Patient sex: M
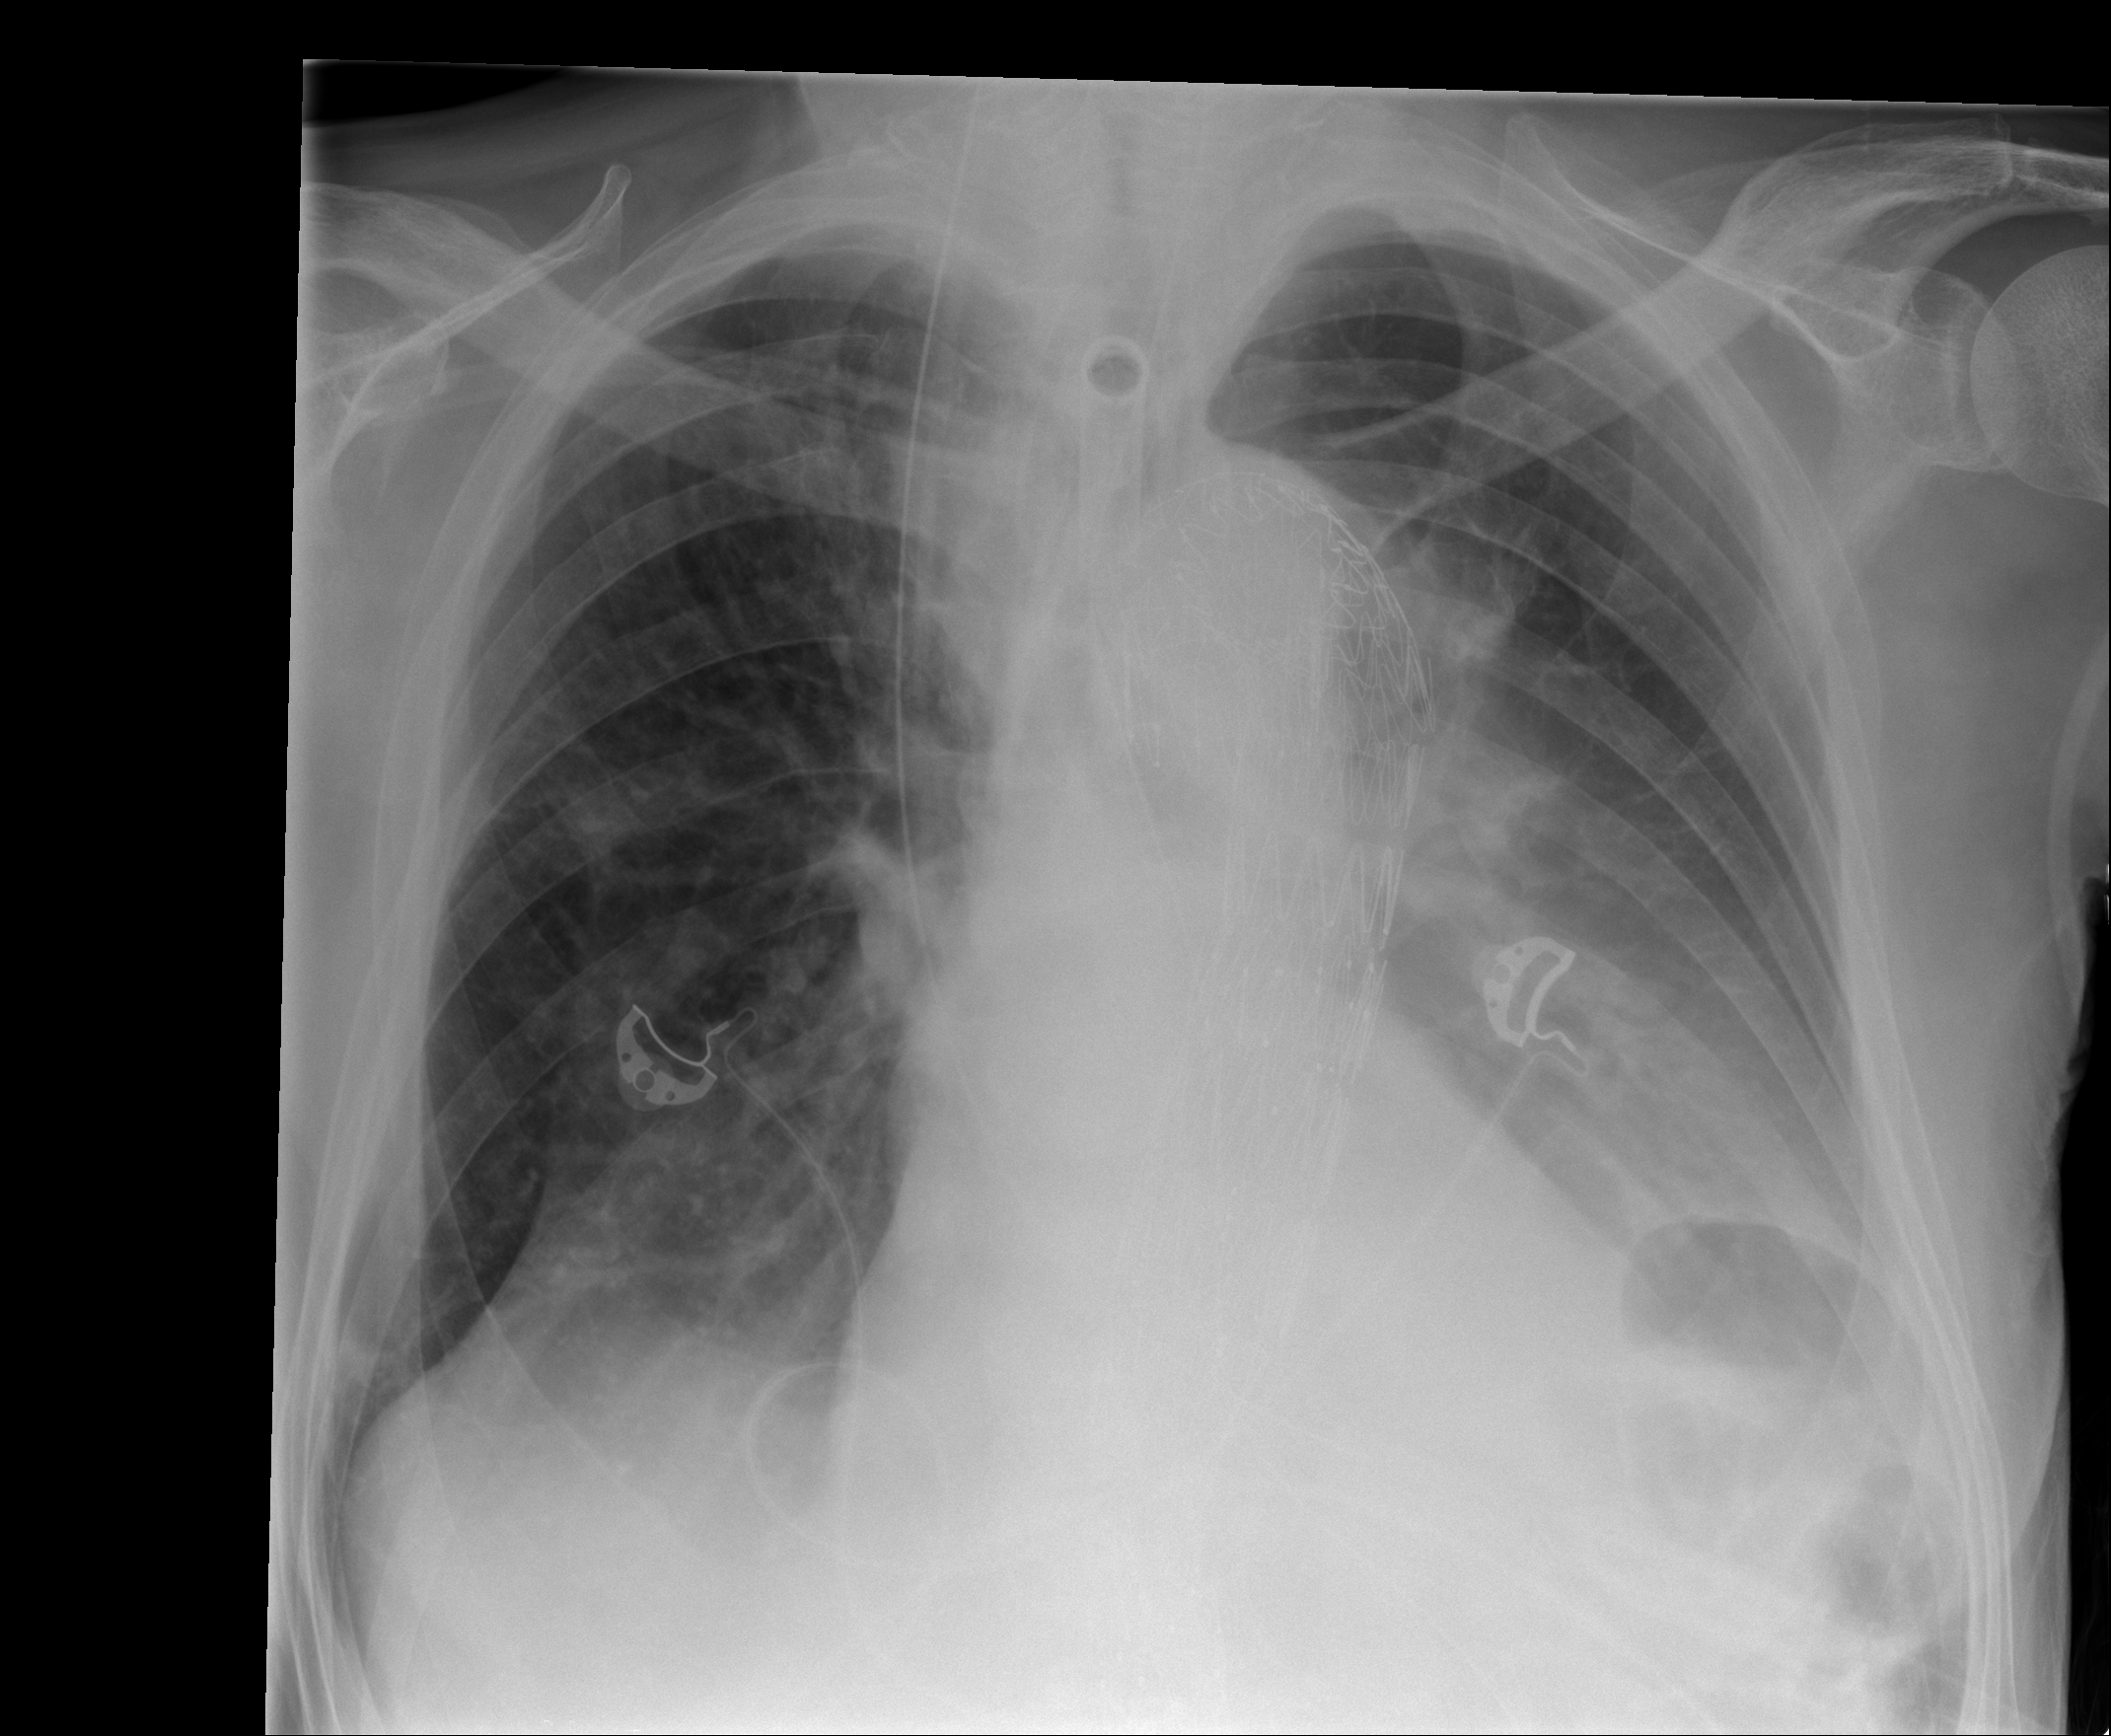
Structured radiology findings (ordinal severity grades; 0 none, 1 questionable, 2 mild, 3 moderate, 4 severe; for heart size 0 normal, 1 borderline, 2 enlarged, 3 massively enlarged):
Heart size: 1
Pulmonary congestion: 0
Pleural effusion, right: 0
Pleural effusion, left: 2
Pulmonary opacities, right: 0
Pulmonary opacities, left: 0
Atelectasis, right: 0
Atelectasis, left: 2